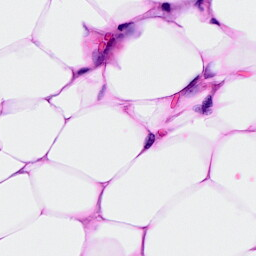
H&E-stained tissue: Breast